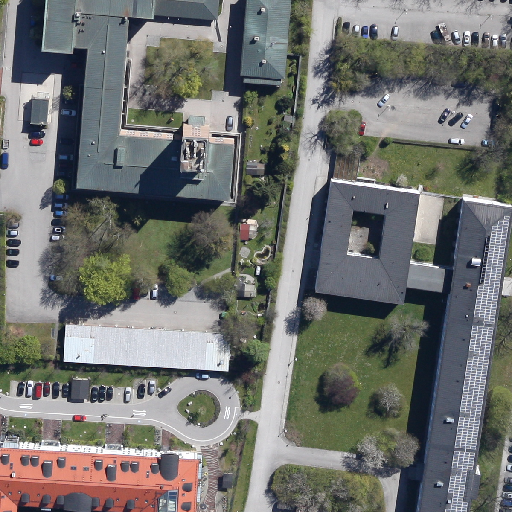
Referring expression: sidewalk along with tree